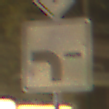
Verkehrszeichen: VerlaufVorfahrtsstrasse6
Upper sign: Vorfahrtsstrasse
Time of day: Night
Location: Outdoor (Urban)
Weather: Clear
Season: NotSpecified
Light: Artificial